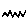
Label: zigzag